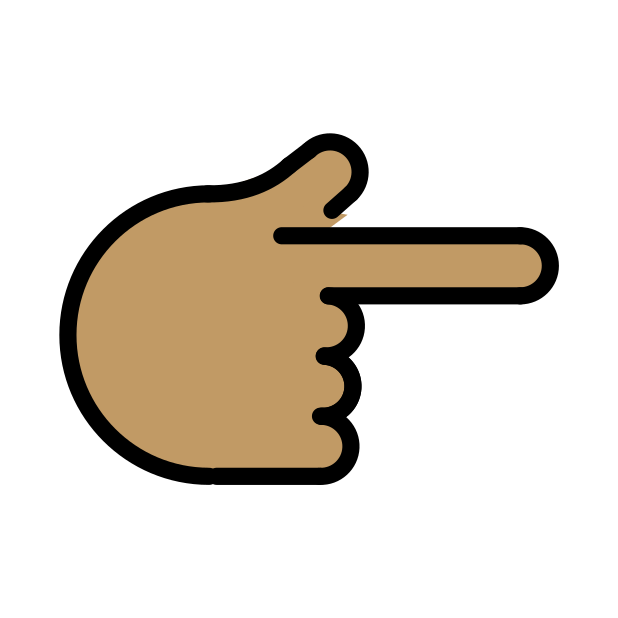
backhand index pointing right: medium skin tone